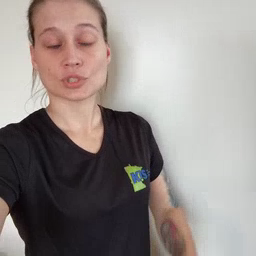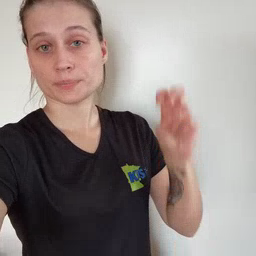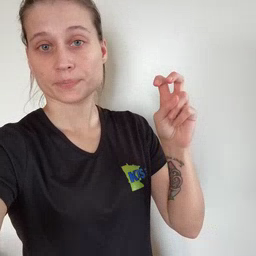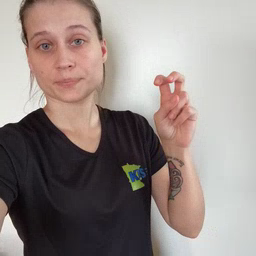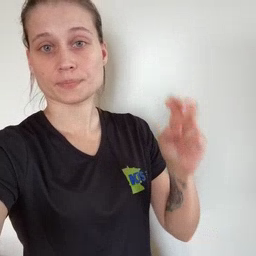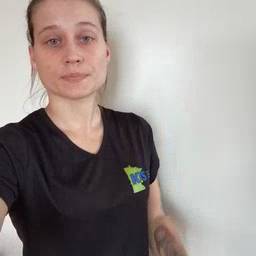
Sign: jump